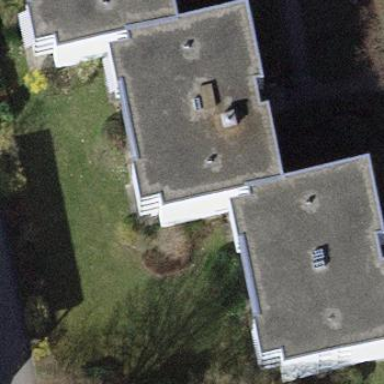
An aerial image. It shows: Flat-roofed apartment building.